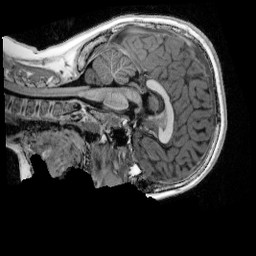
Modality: UNIT1_denoised
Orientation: sagittal
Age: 10
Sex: male
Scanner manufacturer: siemens
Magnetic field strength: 3 T
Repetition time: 4 s
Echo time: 0.00303 s